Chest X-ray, AP view. Patient: 27 years old, sex F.
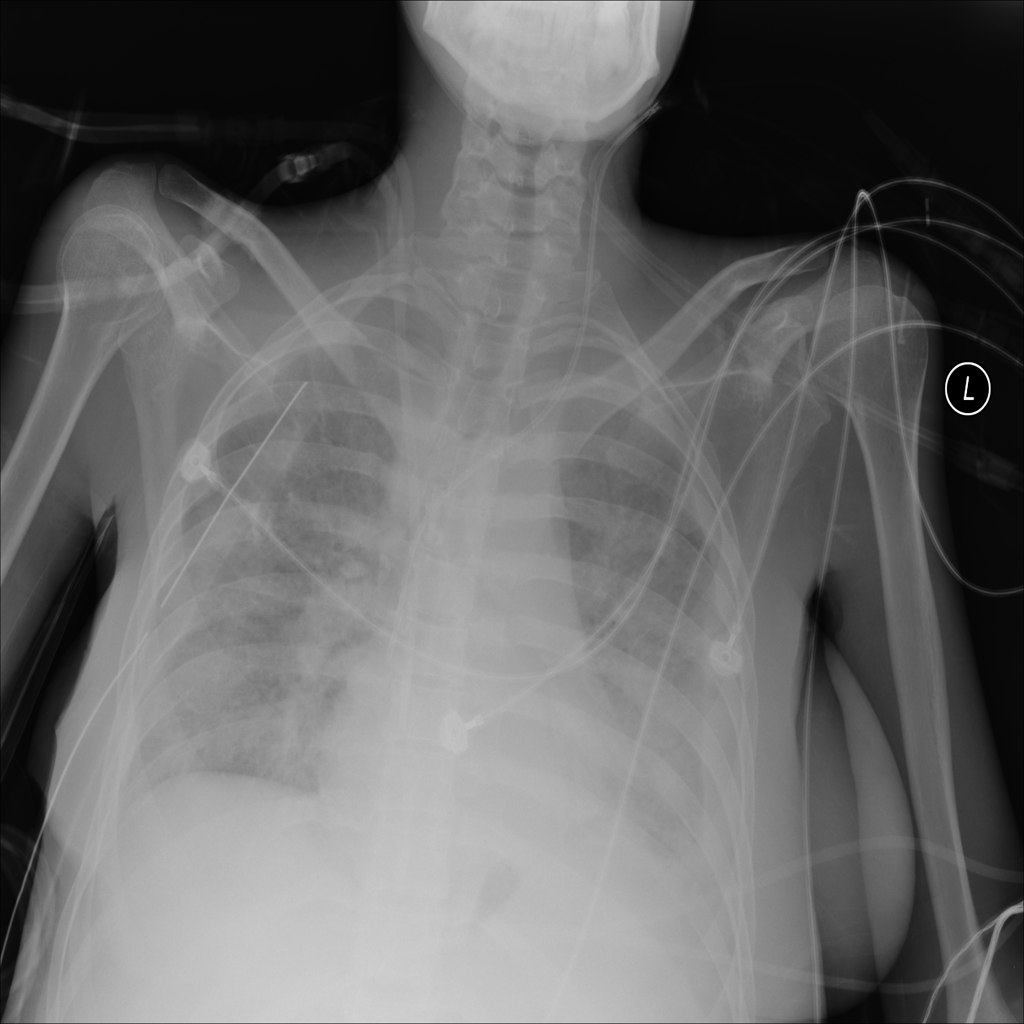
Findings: Effusion